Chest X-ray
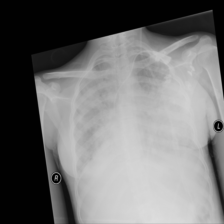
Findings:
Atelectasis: negative
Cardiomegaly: negative
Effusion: negative
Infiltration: negative
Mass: negative
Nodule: negative
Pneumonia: negative
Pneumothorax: negative
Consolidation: positive
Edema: positive
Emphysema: negative
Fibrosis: negative
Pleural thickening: negative
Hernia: negative